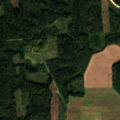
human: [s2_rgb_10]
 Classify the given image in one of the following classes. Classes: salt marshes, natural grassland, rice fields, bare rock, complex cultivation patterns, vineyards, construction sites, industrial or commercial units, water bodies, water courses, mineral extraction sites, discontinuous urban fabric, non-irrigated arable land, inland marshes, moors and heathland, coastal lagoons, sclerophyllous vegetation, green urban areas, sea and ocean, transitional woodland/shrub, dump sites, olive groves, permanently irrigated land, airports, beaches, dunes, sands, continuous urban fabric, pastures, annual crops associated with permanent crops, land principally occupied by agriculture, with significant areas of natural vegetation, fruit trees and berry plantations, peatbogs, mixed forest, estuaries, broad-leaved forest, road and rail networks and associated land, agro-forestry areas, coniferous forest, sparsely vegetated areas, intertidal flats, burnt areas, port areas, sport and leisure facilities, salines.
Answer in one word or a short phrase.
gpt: non-irrigated arable land, coniferous forest, transitional woodland/shrub